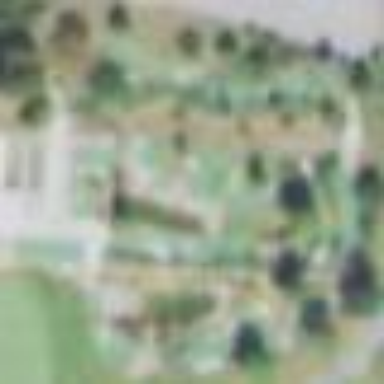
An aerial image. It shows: Miniature golf leisure land.